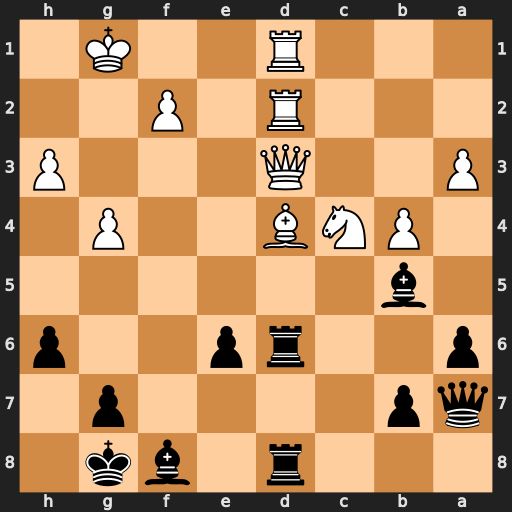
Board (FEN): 3r1bk1/qp4p1/p2rp2p/1b6/1PNB2P1/P2Q3P/3R1P2/3R2K1
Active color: b
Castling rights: -
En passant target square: -
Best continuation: Rxd4 Qxd4 Rxd4